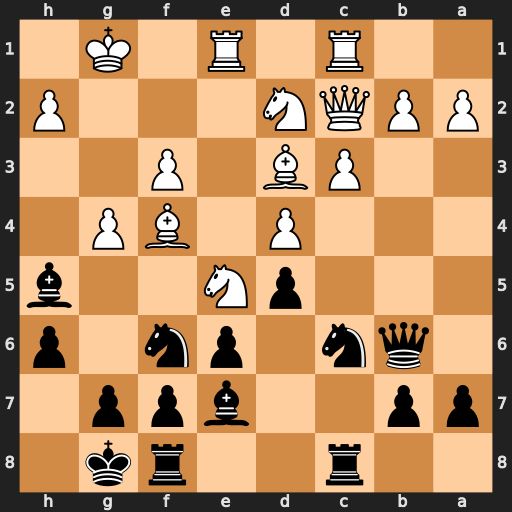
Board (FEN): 2r2rk1/pp2bpp1/1qn1pn1p/3pN2b/3P1BP1/2PB1P2/PPQN3P/2R1R1K1
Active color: b
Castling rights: -
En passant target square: -
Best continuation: Nxd4 Be3 Nxc2 Bxb6 Nxe1